Field crop: tomato
Growth stage: 1
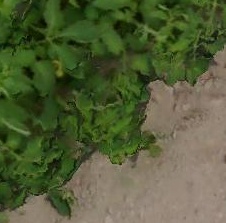
Species: tomato